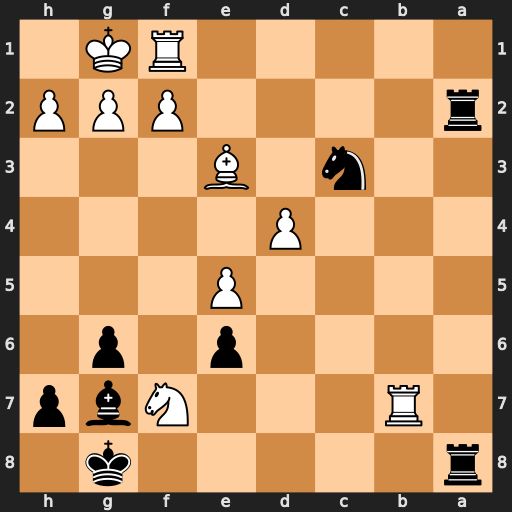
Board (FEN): r5k1/1R3Nbp/4p1p1/4P3/3P4/2n1B3/r4PPP/5RK1
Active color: b
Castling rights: -
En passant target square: -
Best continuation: Ne2+ Kh1 Ra1 Rbb1 Rxb1